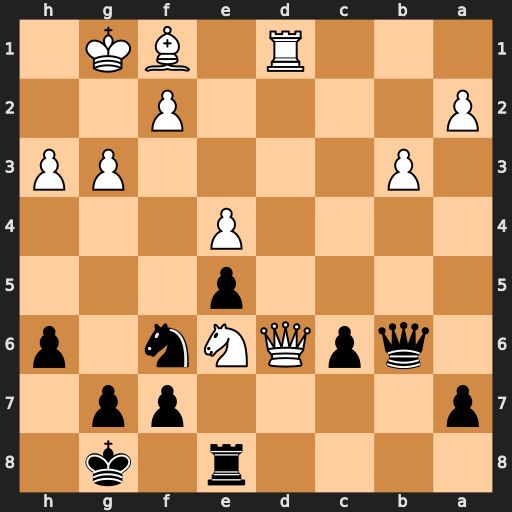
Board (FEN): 4r1k1/p4pp1/1qpQNn1p/4p3/4P3/1P4PP/P4P2/3R1BK1
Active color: b
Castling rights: -
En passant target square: -
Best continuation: Nxe4 Qc5 Nxc5